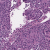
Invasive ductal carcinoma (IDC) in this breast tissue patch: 1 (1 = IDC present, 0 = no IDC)